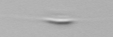
Label: Cylindrotheca_morphotype1